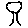
Label: tree